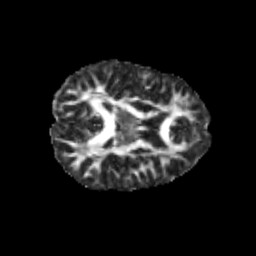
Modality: FA
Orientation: axial
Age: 11
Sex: female
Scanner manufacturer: siemens
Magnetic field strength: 3 T
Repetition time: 3.8 s
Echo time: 0.07 s